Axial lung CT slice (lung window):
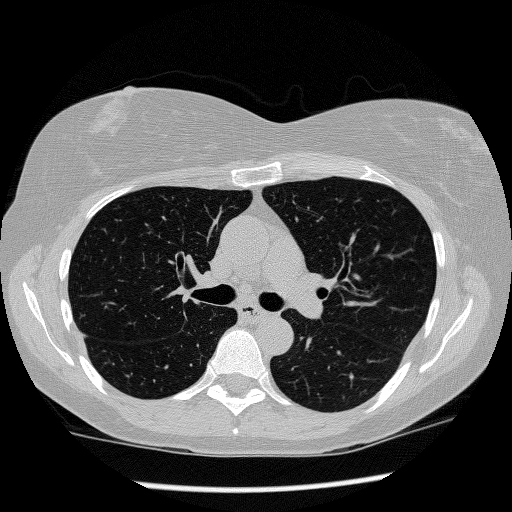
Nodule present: no